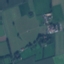
Land use / land cover: Pasture